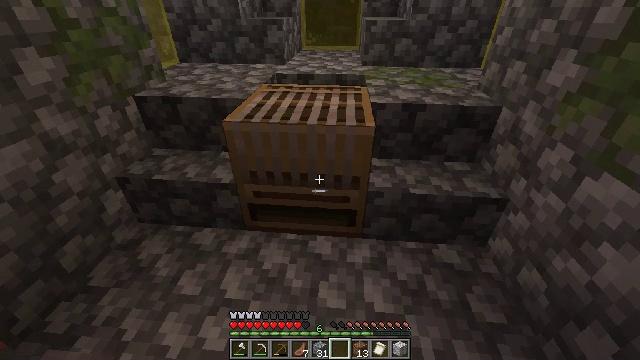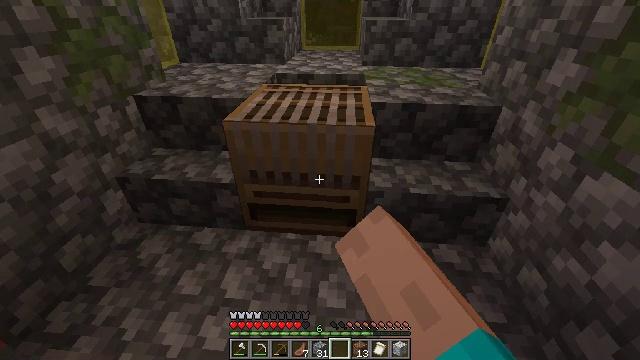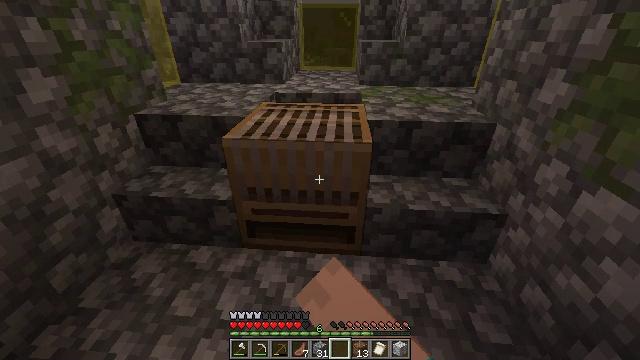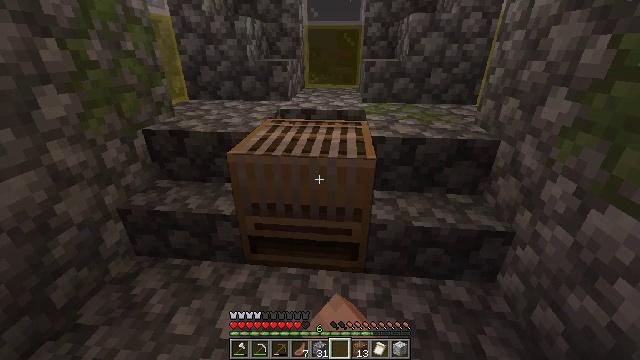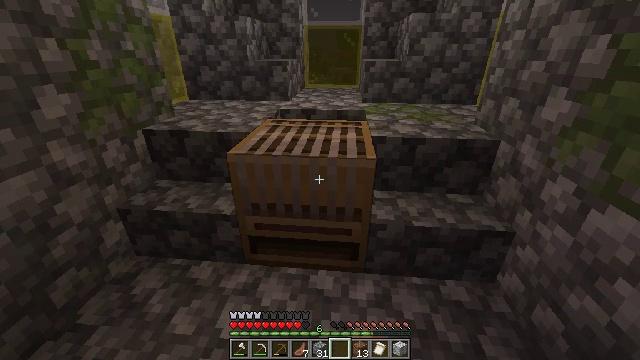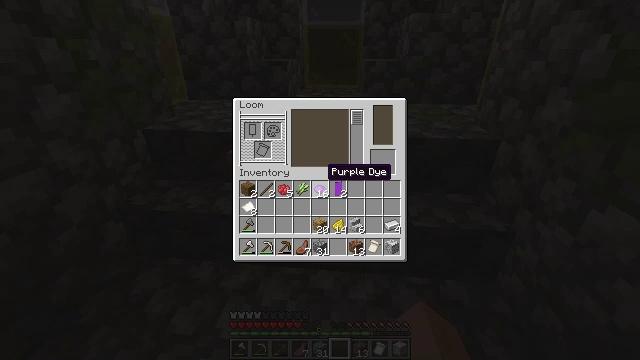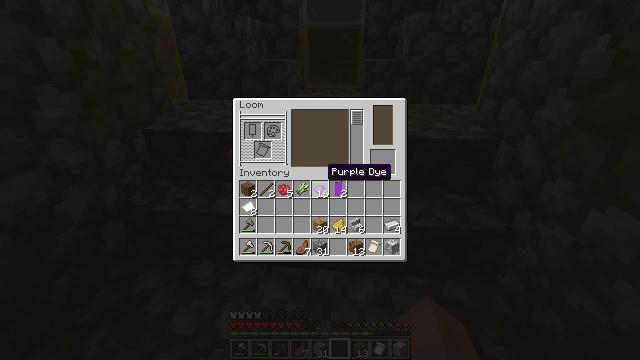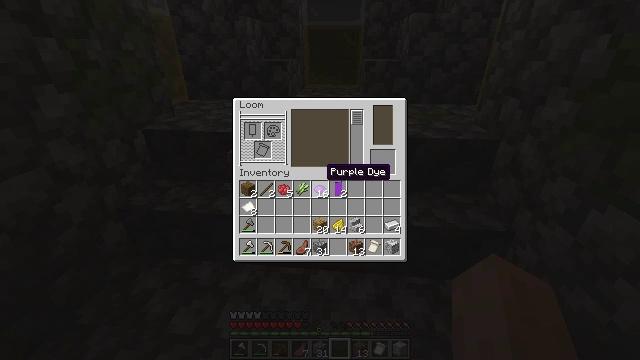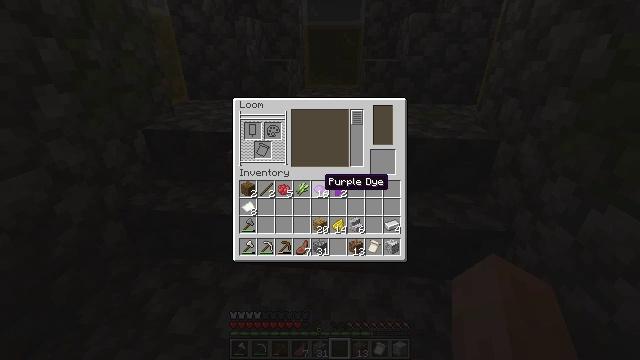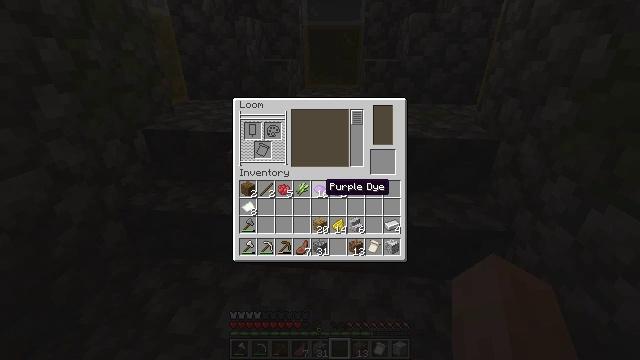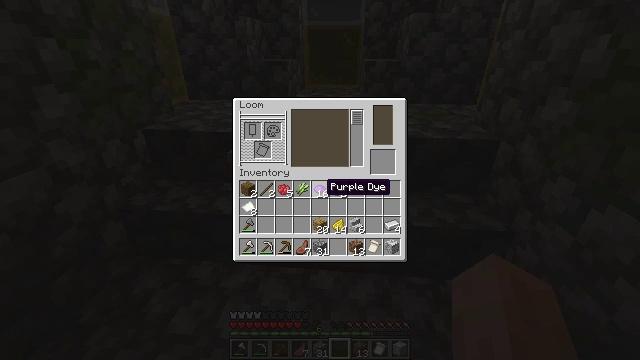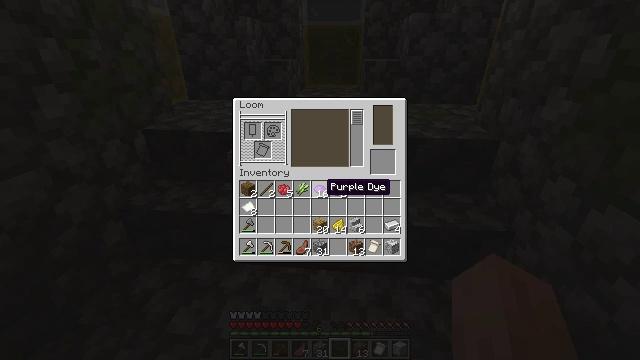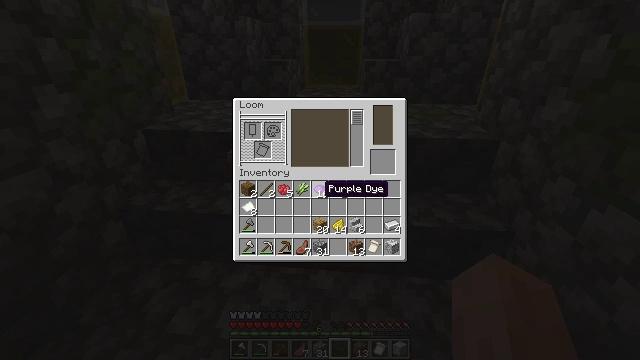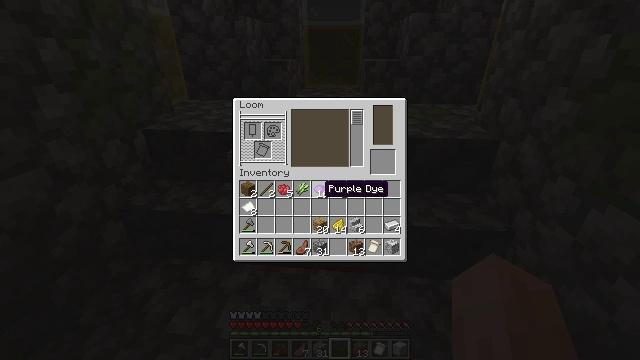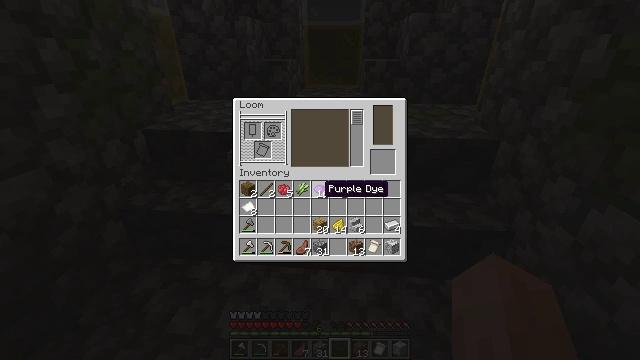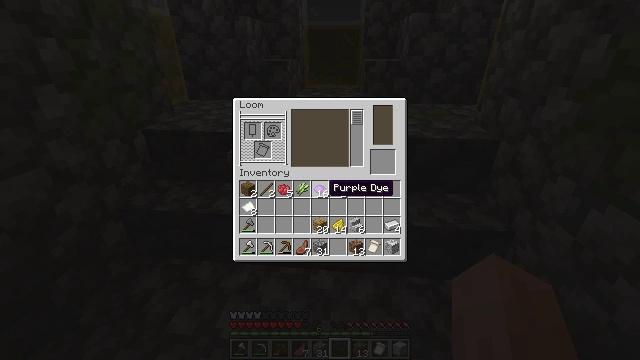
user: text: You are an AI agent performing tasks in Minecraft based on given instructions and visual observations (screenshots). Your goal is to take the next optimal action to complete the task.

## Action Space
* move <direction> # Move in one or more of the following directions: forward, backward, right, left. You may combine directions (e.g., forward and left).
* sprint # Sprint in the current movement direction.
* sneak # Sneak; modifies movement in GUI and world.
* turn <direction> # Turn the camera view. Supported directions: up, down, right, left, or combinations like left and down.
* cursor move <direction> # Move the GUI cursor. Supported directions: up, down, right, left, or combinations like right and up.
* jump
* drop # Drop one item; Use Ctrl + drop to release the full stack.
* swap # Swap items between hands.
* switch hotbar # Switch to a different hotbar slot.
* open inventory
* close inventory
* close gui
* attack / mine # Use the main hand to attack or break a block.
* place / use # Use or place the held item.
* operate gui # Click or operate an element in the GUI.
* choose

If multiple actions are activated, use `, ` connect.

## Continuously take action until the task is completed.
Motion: motion action
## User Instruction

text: Recycle the loom from its place.
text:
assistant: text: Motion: use / place
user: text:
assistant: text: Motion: turn up
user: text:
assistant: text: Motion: turn up
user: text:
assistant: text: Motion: no_op
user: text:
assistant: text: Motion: open gui
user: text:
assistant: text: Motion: no_op
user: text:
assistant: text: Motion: no_op
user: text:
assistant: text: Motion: cursor move down
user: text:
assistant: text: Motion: no_op
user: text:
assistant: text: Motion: no_op
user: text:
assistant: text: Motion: no_op
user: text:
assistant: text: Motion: no_op
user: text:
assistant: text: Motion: no_op
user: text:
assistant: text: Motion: no_op
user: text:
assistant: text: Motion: no_op
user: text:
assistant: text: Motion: no_op
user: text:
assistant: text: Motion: sneak, cursor move up
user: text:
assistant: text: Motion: sneak
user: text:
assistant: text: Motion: sneak
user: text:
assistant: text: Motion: sneak
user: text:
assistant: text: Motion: sneak, operate gui
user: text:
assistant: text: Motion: sneak, operate gui
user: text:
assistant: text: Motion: sneak
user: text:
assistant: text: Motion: sneak, cursor move left
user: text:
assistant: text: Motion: sneak, cursor move down
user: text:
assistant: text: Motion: sneak, cursor move left and down
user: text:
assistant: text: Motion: sneak, cursor move left and down
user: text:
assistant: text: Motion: sneak
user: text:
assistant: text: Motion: sneak
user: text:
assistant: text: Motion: sneak